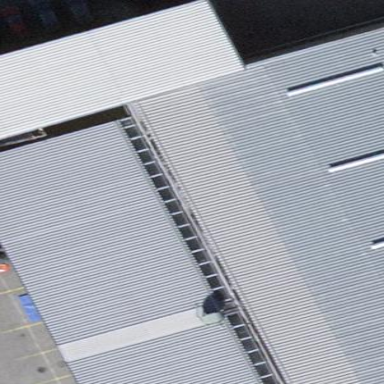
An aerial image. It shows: Industrial building.